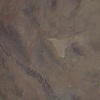
Label: land